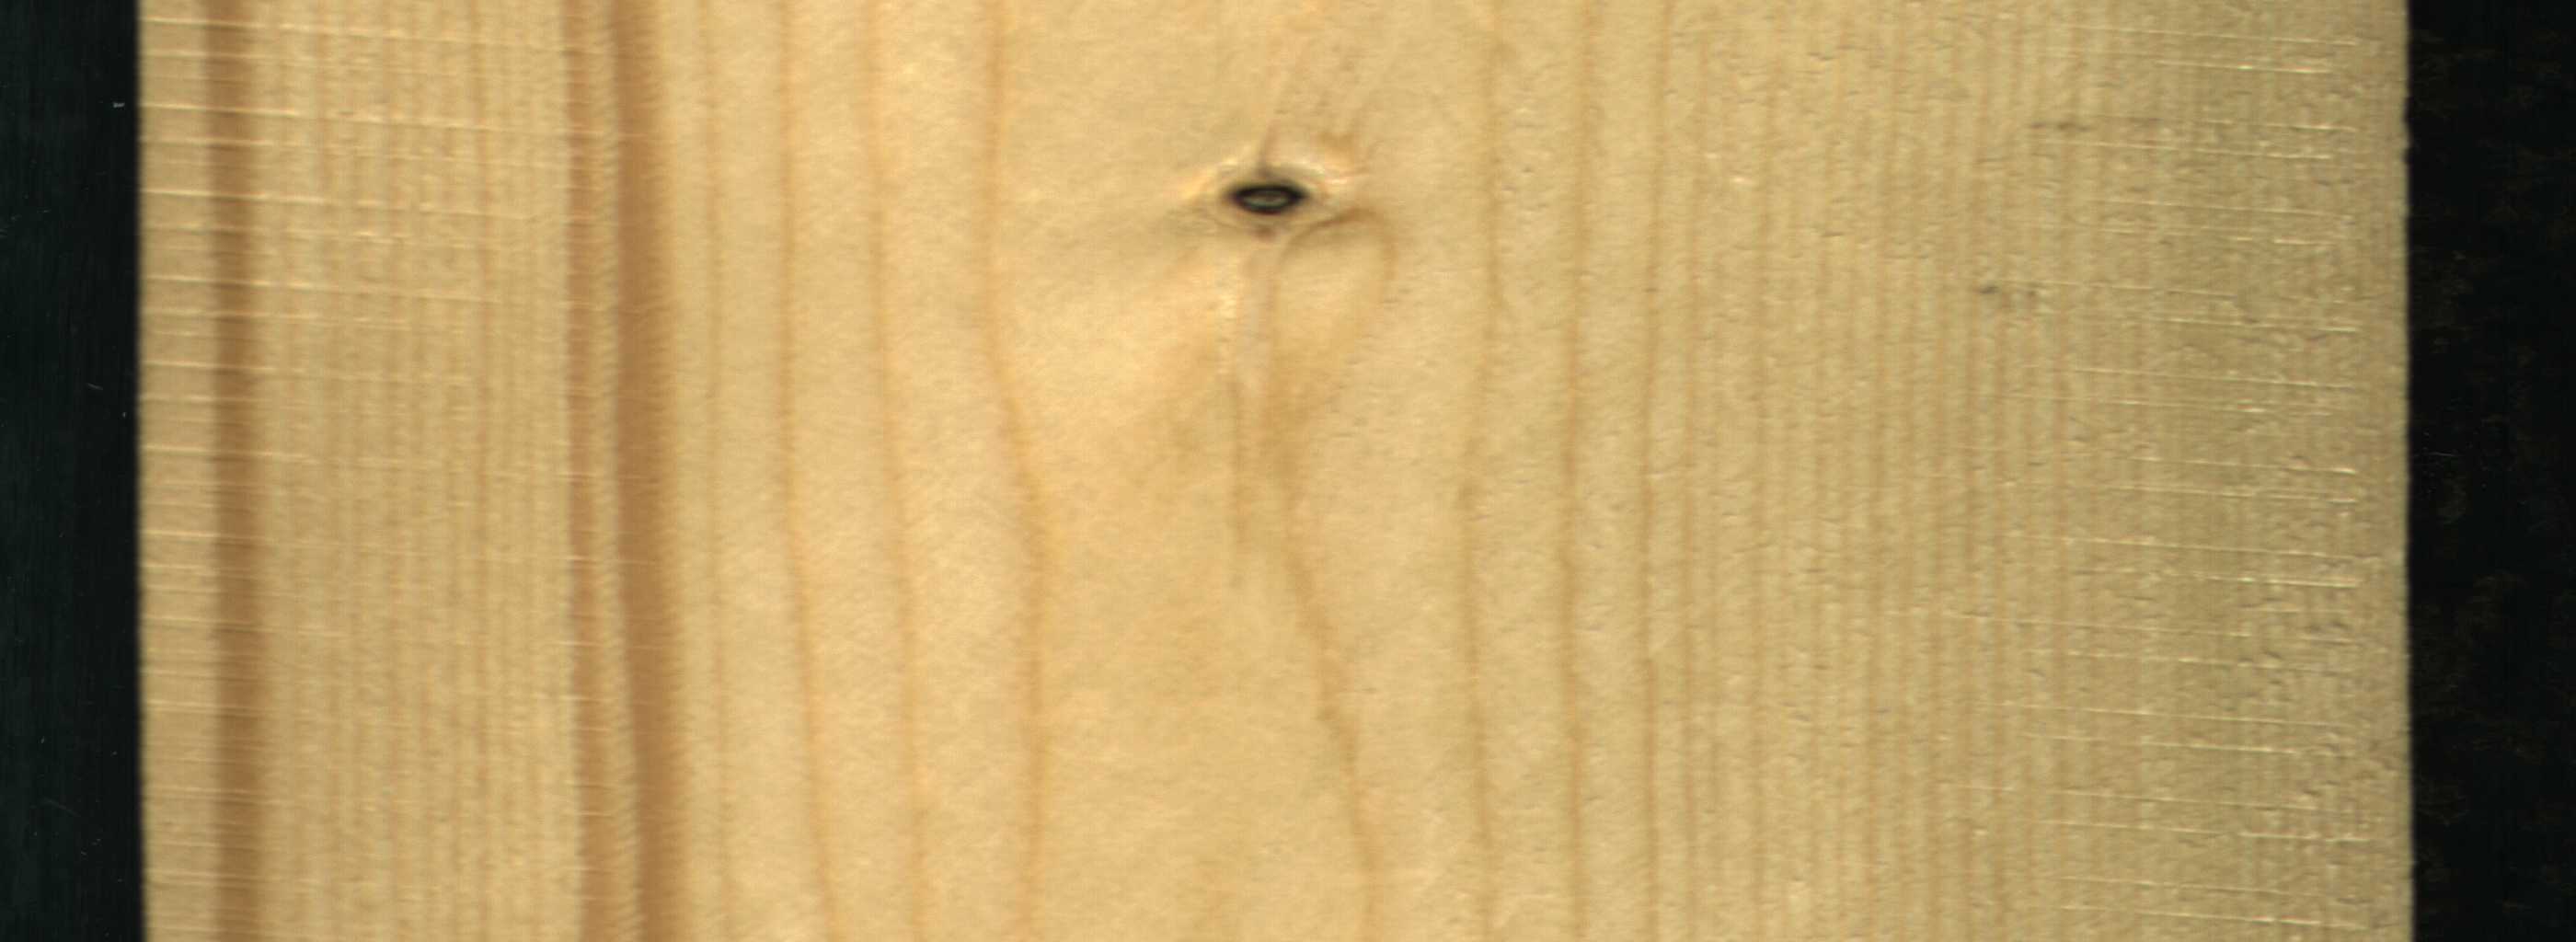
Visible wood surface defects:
Dead_Knot